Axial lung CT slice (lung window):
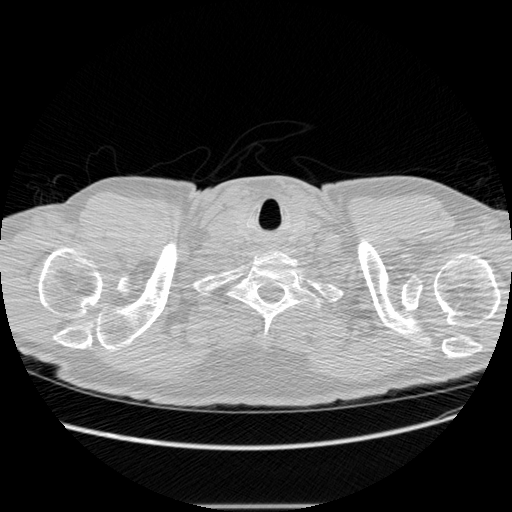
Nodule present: no